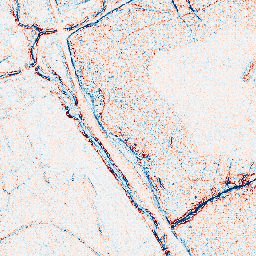
Category: edge_preserving
Decomposition family: anisotropic_diffusion
Decomposition parameters: iterations: 5
kappa: 30
gamma: 0.05
Upsampling method: nearest
Upsampling parameters: scale: 4
Upsampling scale: 4